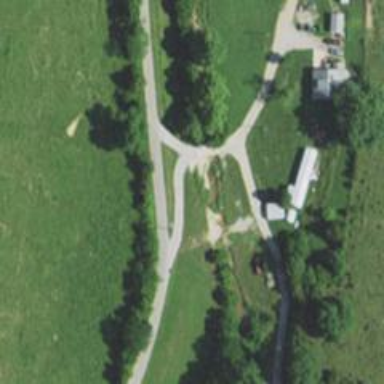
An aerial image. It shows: Driveway service road that includes low water crossing bridge.